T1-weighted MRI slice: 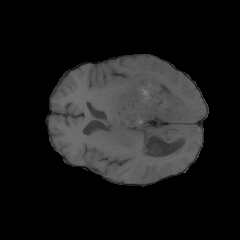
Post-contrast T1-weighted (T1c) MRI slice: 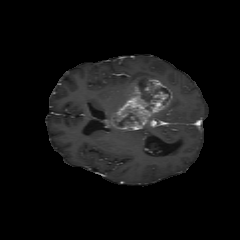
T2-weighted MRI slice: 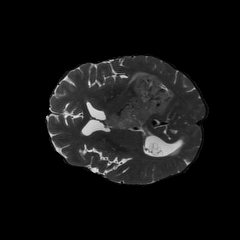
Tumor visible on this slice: yes